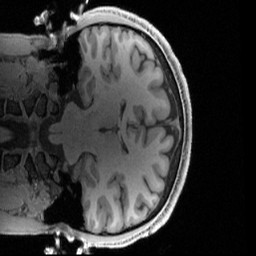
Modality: T1w
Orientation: coronal
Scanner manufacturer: siemens
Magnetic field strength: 3 T
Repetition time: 2.4 s
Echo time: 0.00222 s